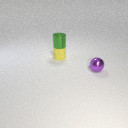
small green metal cylinder above small yellow rubber cylinder